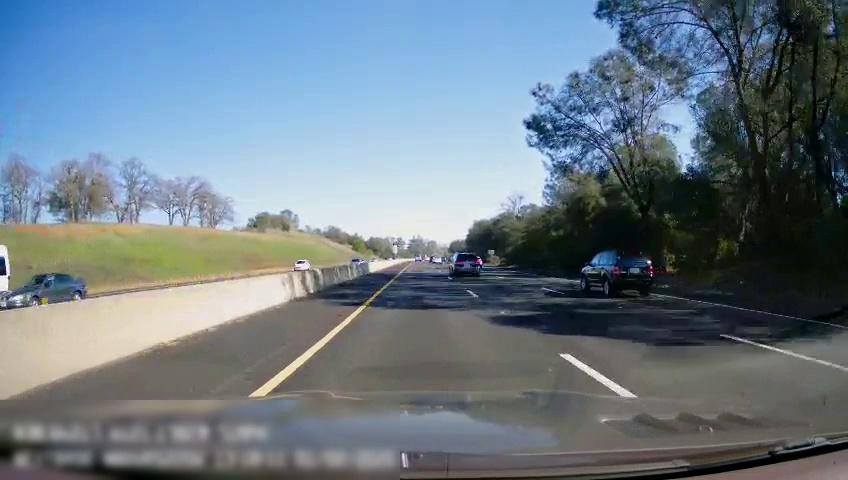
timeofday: Day
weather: Sunny
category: Drivable Space
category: Vehicles | Truck
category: Vehicles | Car
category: Vehicles | SUV
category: Vehicles | Car
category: Vehicles | SUV
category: Vehicles | Car
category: Vehicles | SUV
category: Lanes | Current Lane
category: Lanes | Current Lane
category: Lanes | Alternate Lane
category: Lanes | Alternate Lane